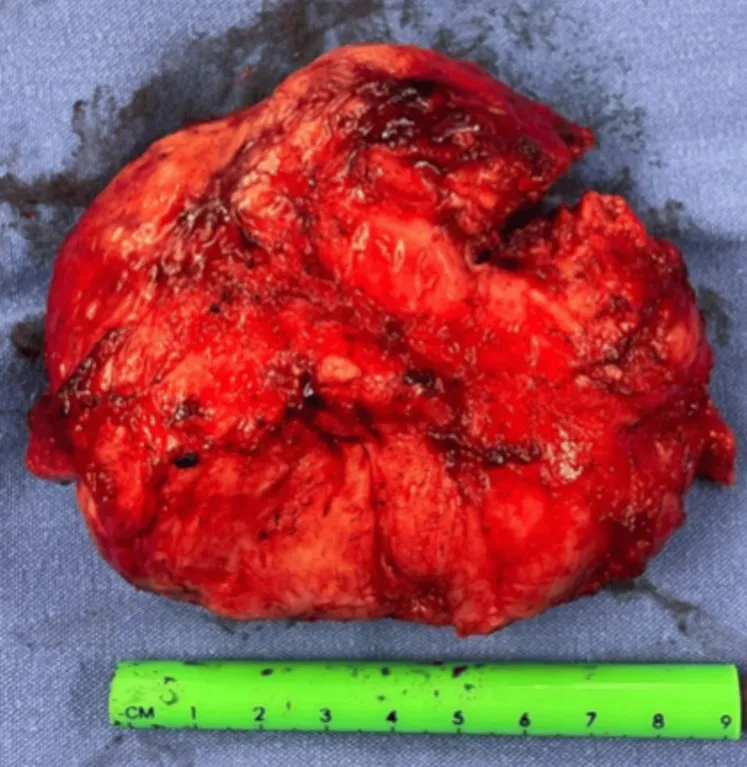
Surgical piece. . Retroperitoneal ganglioneuroma measuring 9 cm x 8 cm.
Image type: medical_photograph (other_medical_photograph)